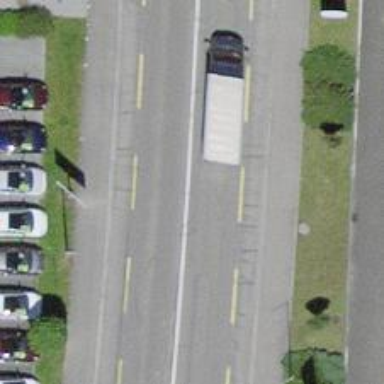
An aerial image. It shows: Asphalt secondary road with dedicated lane for cyclists on both sides.